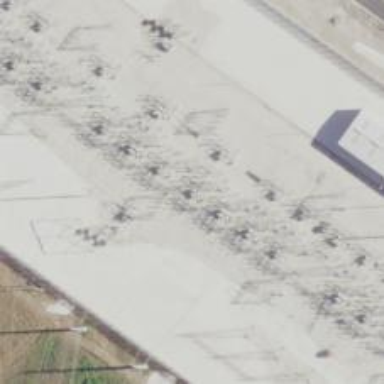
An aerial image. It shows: Switch for power supply.